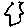
Label: house